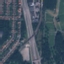
Land use / land cover class: Highway